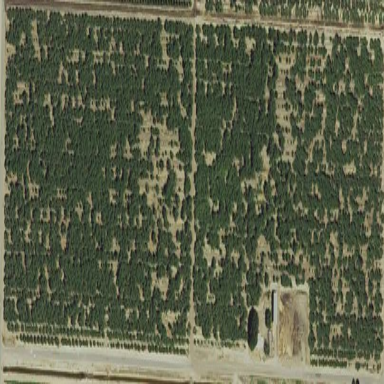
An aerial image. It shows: Almond orchard with rows of almond trees.